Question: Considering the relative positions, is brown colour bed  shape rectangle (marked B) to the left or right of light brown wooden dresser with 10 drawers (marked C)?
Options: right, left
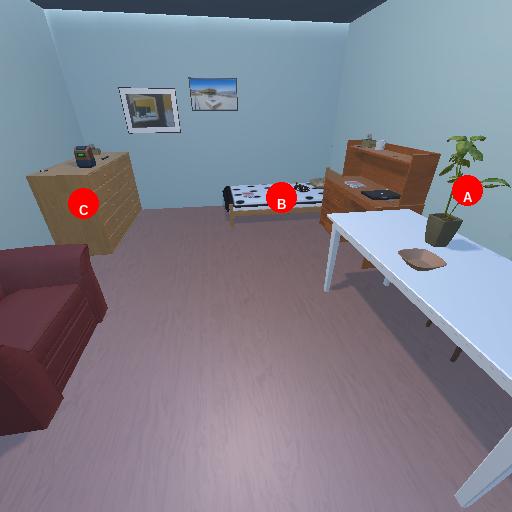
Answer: right